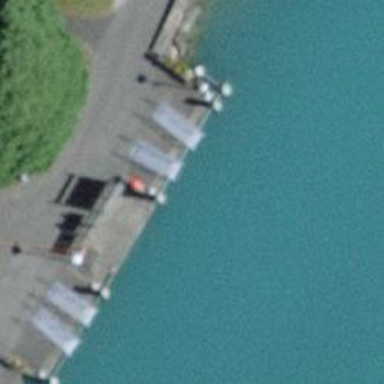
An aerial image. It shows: Pier serving as public transport platform for ferries.